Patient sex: M
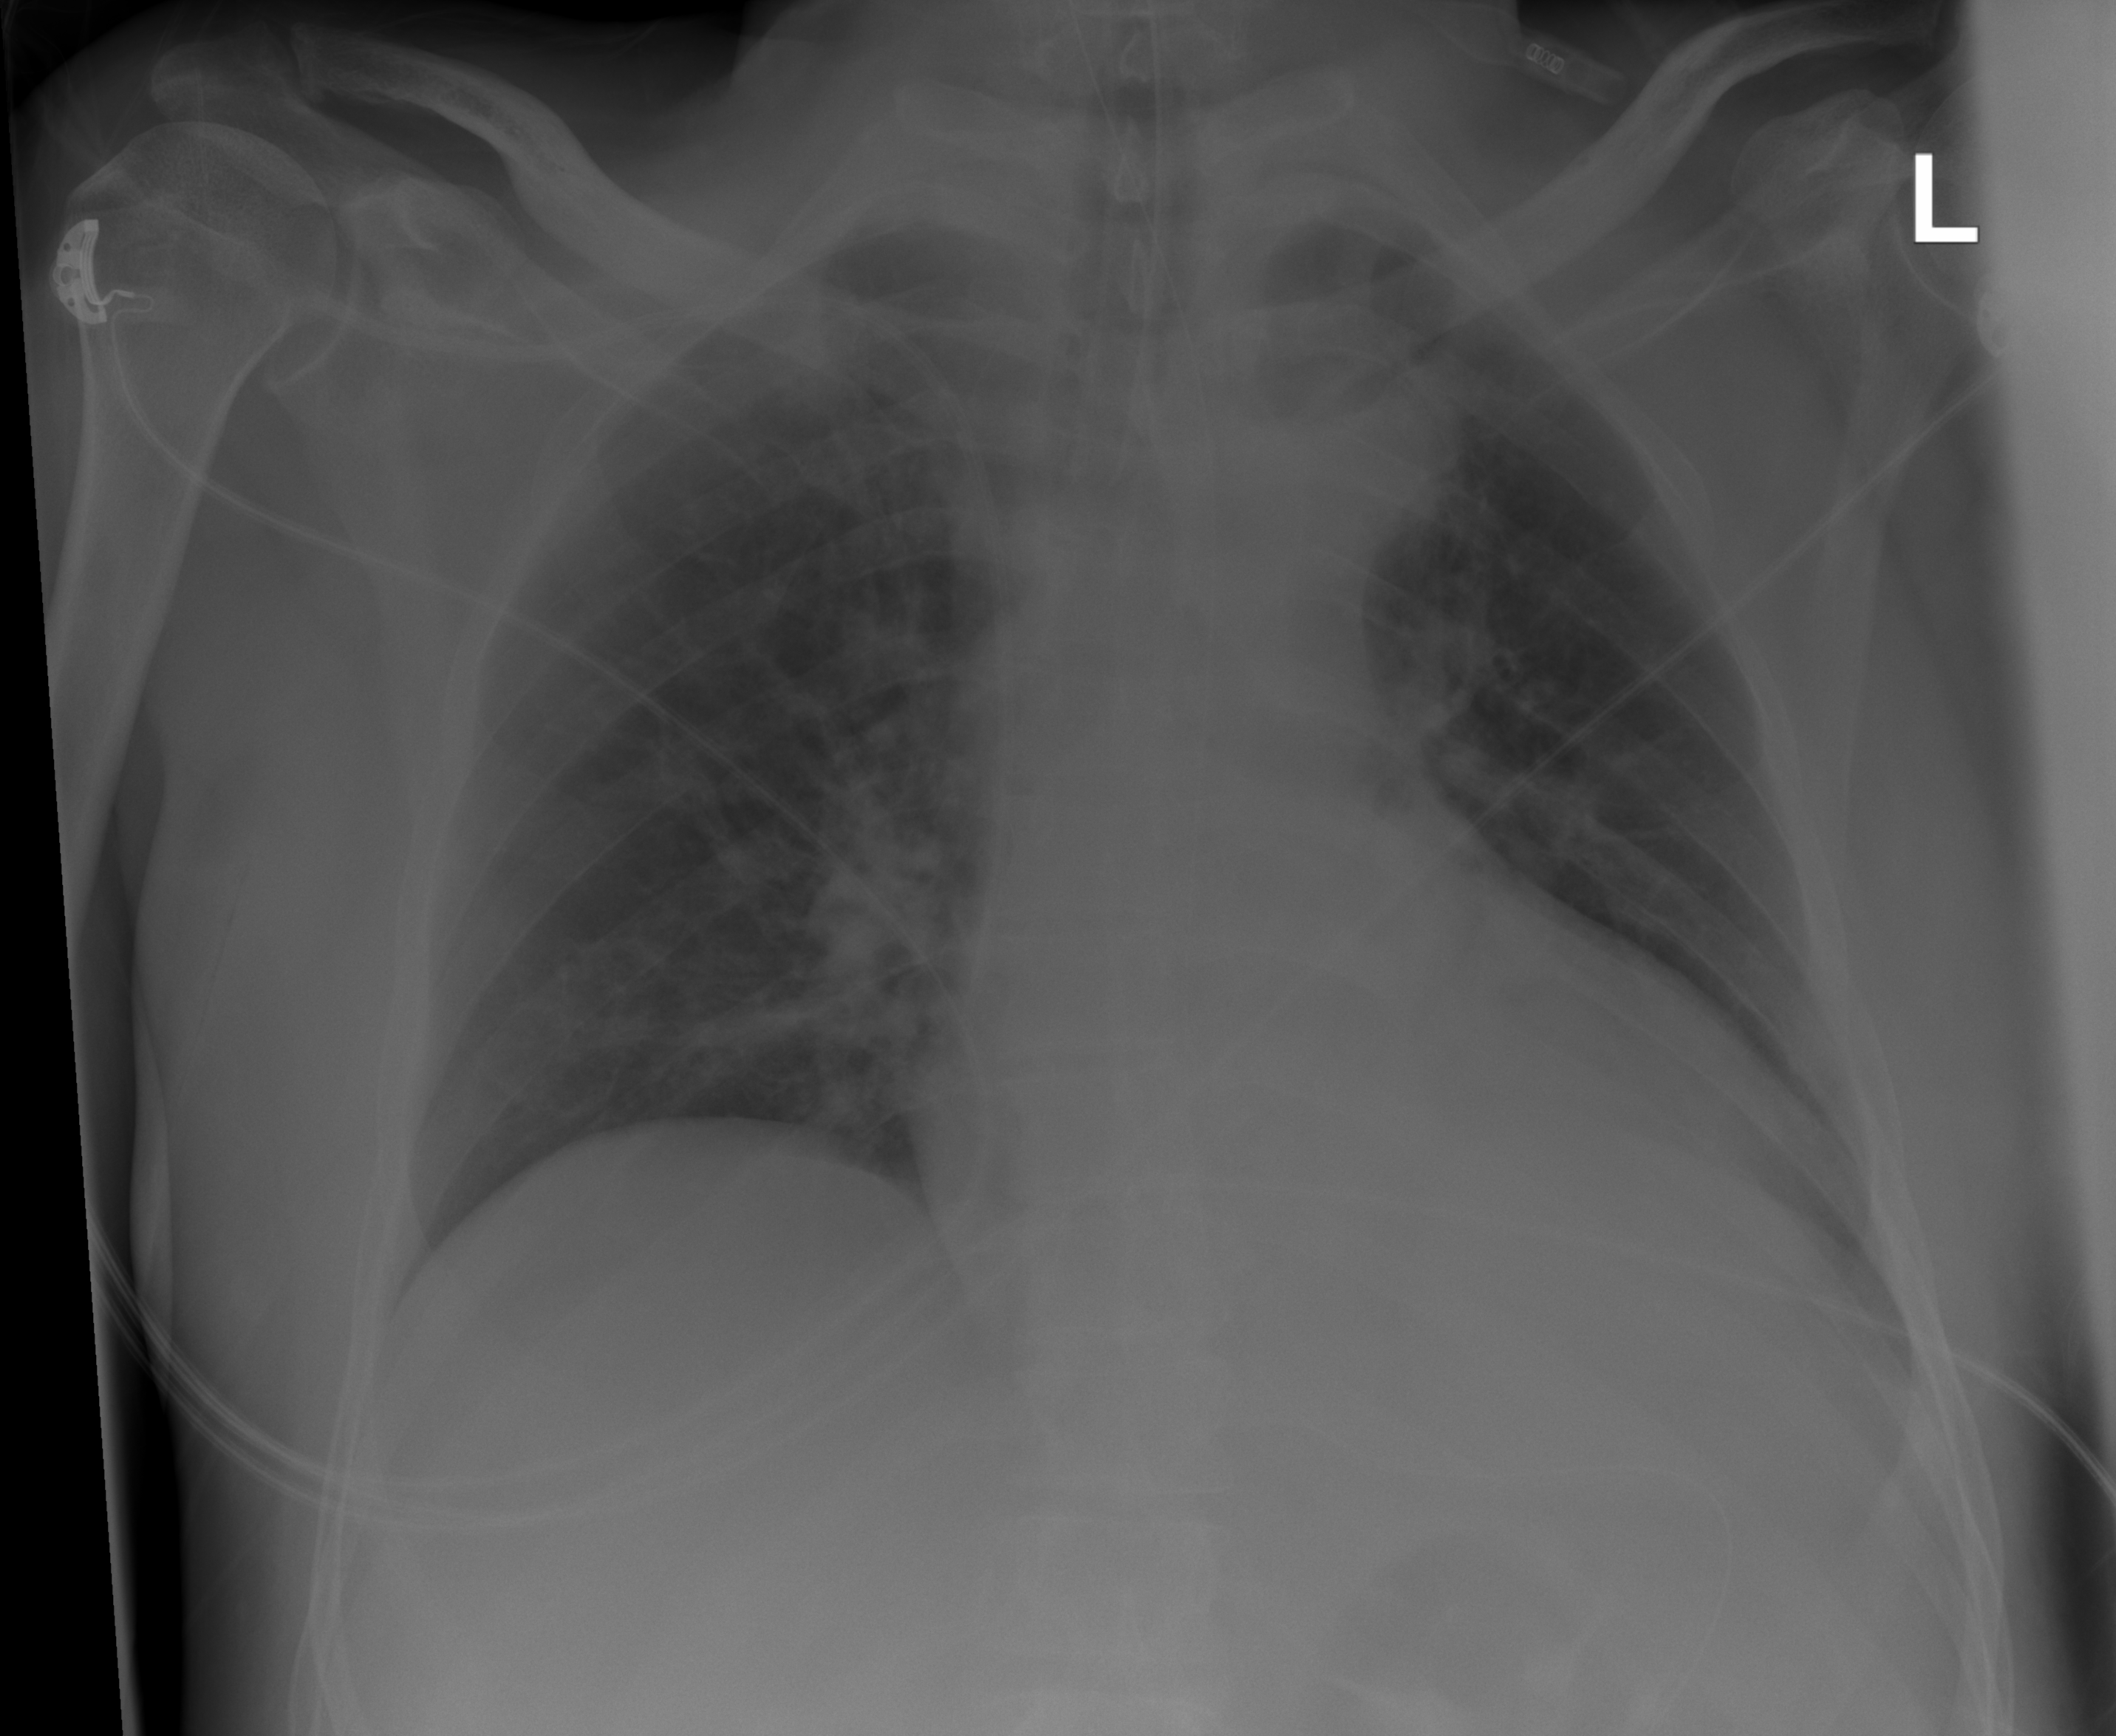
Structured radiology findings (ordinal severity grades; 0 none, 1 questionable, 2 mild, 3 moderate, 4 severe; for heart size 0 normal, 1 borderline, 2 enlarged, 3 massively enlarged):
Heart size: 2
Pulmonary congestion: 0
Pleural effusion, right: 0
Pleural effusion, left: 0
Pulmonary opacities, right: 0
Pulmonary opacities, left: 0
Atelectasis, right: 2
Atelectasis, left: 2